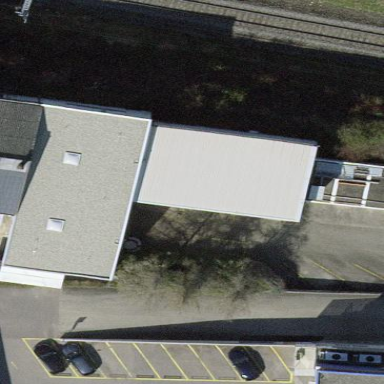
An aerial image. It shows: Industrial building.